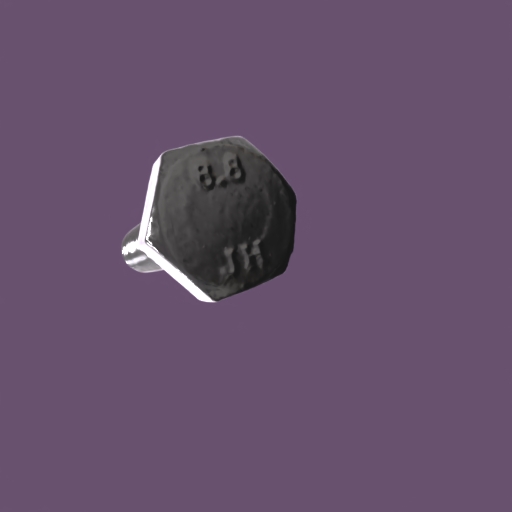
Label: bolt